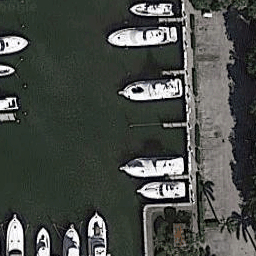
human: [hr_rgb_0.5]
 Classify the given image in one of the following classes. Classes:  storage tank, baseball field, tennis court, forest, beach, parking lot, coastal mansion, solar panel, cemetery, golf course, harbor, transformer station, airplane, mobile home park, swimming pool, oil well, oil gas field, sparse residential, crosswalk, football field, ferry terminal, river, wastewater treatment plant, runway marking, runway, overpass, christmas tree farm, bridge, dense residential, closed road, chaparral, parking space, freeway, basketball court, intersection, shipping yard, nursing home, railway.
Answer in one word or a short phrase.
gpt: harbor